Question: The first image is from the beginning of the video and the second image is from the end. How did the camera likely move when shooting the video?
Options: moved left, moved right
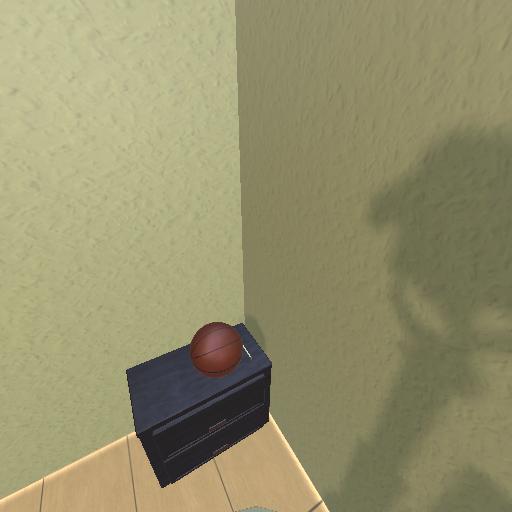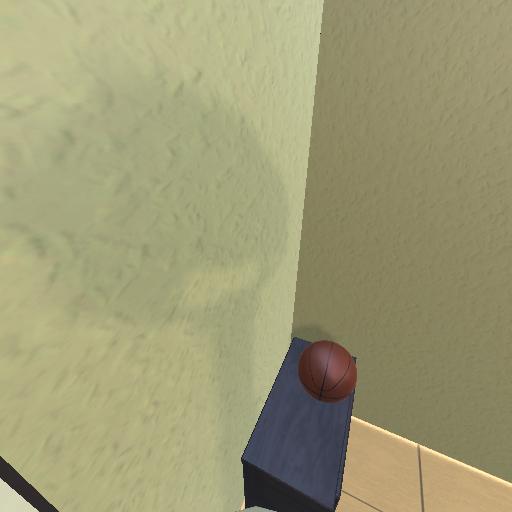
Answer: moved left